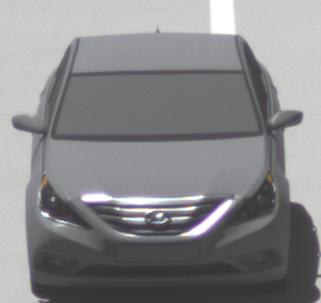
Make: Hyundai
Model: Sonata
Detailed model: Gen. 6 YF
Model produced from: 2009
Model produced until: 2016
Doors: 4
Color: gray
Road condition: dry road
Daytime: midday
Contrast: high contrast